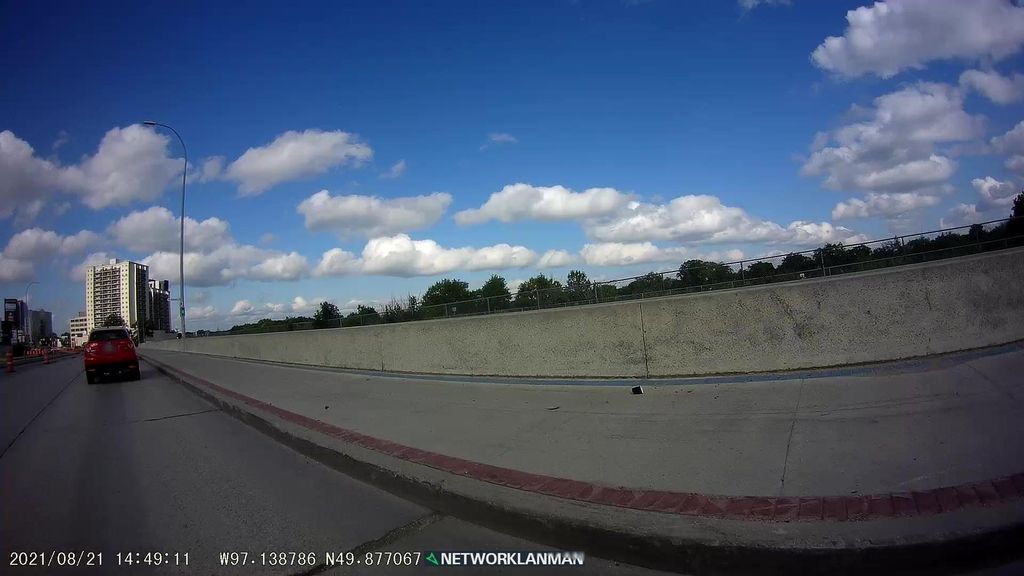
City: winnipeg